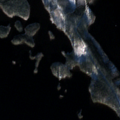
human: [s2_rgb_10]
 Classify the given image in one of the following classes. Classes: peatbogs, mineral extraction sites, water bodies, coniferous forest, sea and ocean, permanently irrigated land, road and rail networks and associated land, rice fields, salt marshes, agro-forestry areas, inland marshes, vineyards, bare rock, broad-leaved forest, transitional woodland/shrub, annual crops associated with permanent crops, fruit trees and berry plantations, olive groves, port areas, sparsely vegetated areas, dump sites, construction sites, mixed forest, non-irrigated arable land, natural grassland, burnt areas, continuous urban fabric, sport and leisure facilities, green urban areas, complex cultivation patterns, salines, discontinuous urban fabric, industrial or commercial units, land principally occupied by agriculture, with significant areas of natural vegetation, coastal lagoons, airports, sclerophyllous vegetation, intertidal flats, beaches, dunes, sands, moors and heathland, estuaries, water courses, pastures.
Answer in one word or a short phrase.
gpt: coniferous forest, mixed forest, water bodies